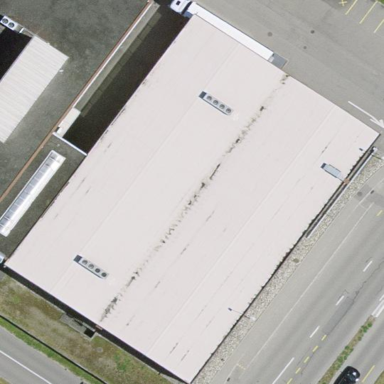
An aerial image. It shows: Warehouse building.